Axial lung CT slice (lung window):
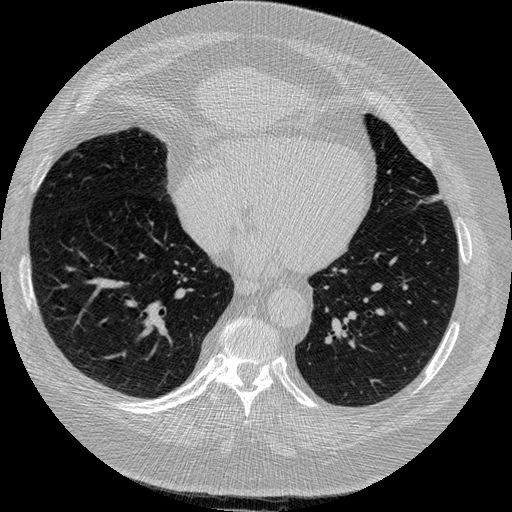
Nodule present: no